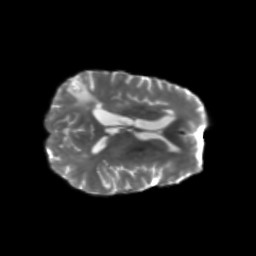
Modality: T2w
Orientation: axial
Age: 50
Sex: female
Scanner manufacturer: siemens
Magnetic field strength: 3 T
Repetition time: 5.25 s
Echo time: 0.08 s